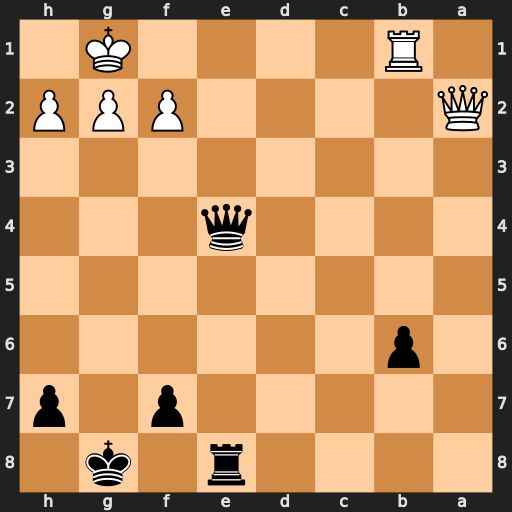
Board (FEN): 4r1k1/5p1p/1p6/8/4q3/8/Q4PPP/1R4K1
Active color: b
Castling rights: -
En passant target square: -
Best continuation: Qe1+ Rxe1 Rxe1#